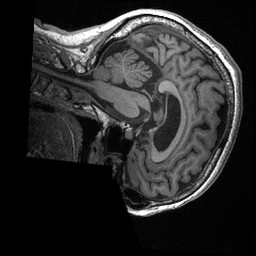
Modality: T1w
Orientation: sagittal
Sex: female
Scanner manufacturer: ge
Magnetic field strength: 3 T
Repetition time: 0.0064 s
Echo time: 0.00281 s